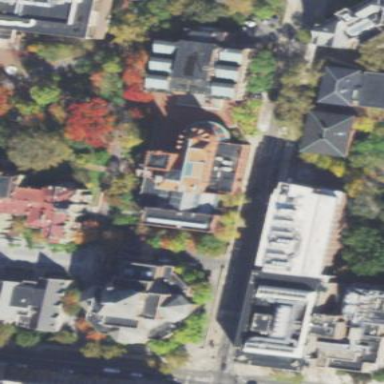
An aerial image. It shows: Building that serves as library.